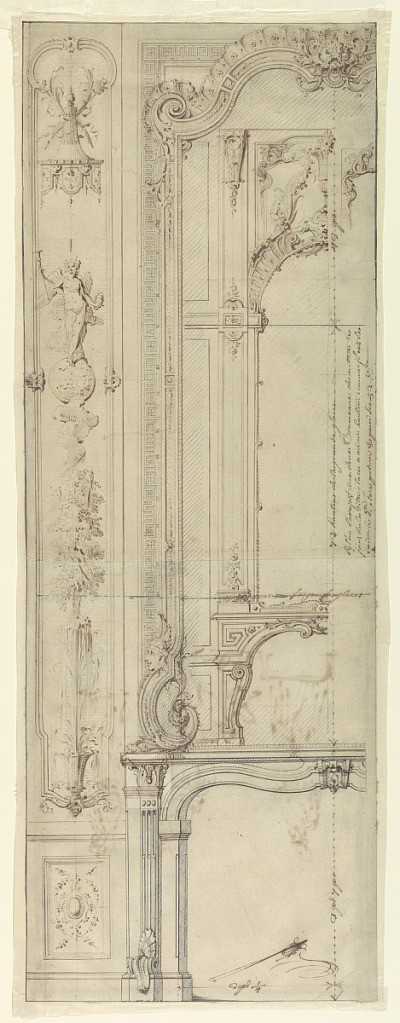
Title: Designs for Chimney Mantels for the Hôtel de Pomponne, Place des Victoires, Paris
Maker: Gilles-Marie Oppenord, French, 1672–1742
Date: ca. 1714
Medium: Pen with brush and black, red ink, graphite on two sheets of joined cream laid paper
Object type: Drawing
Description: The left half of a fireplace wall, showing the mirror frame, terminates in a volute. Within the mirror area, a reduced, similar scheme is depicted. A vertical carved panel with a figure of Fame and a fountain below is at left. Both chimneywalls are decorated with carved ornaments and foliage. This is probably an alternate design for those published in Livre de Differentes Decorations d'Apartements, Suite SS.